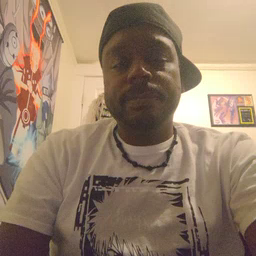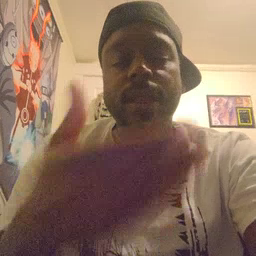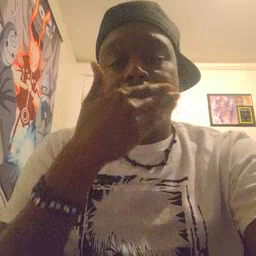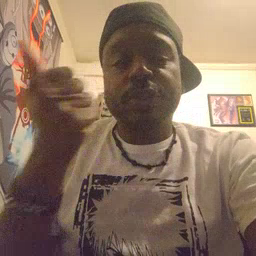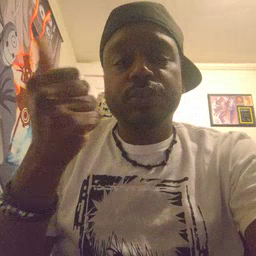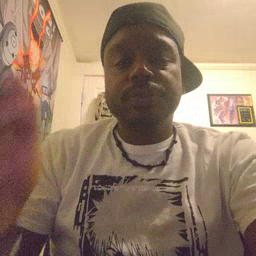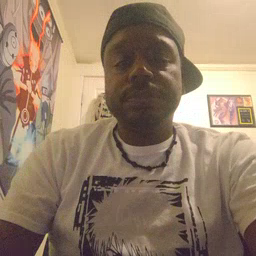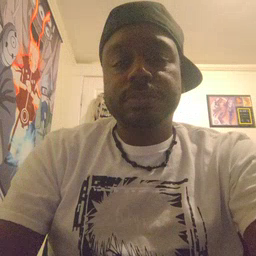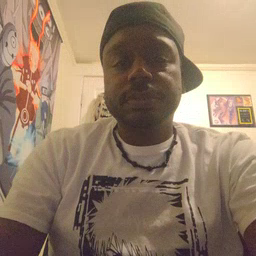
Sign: better